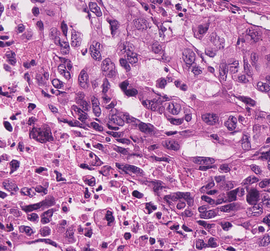
Tumor epithelial tissue: yes
Tumor-associated stroma tissue: no
Normal tissue: no